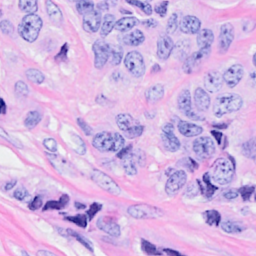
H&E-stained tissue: Breast